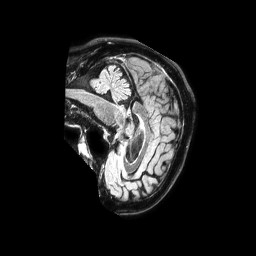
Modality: FLAIR
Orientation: sagittal
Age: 62
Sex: male
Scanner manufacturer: philips
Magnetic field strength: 1.5 T
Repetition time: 4.8 s
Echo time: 0.359 s